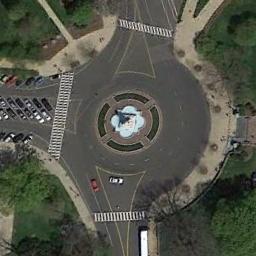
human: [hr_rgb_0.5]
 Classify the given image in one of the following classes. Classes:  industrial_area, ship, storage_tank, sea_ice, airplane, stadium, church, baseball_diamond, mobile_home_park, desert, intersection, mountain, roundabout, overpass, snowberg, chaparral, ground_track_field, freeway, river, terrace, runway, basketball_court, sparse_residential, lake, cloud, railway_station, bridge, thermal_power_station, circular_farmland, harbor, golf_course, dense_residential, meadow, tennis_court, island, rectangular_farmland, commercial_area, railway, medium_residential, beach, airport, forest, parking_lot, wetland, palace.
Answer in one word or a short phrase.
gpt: roundabout